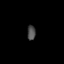
Tissue: lung
Cell type: Endothelial cells
Senescence score: 0.6155
Nuclear area (px): 120
Mean DAPI intensity: 75.05